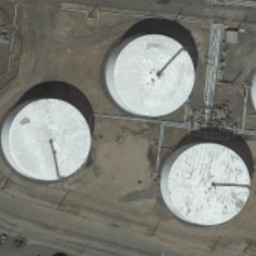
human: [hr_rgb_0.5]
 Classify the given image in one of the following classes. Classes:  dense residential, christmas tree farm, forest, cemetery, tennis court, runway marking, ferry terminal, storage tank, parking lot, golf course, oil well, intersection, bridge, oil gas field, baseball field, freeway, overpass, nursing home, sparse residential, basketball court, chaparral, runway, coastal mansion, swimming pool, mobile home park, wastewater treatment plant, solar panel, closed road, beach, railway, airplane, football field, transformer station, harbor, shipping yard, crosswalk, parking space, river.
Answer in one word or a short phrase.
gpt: storage tank